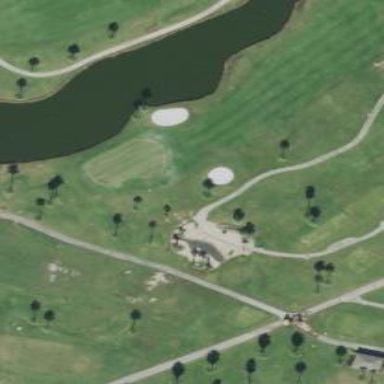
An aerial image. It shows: Path for both road and golf.